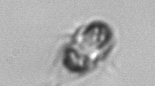
Label: Mesodinium